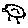
Label: bird